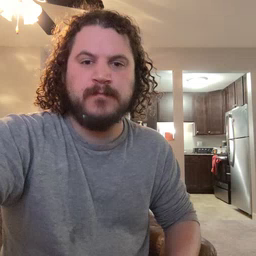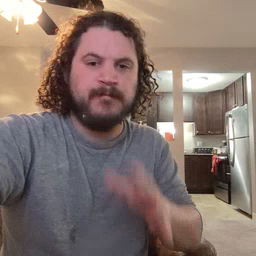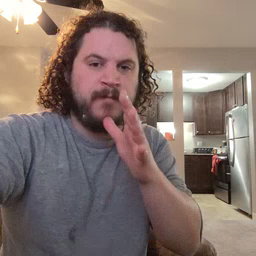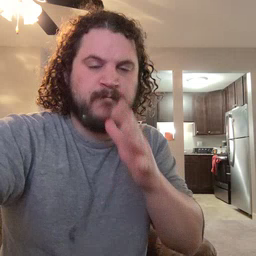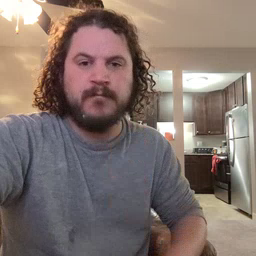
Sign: mom